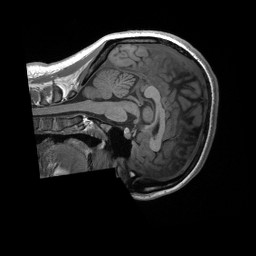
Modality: T1w
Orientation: sagittal
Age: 25
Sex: female
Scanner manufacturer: siemens
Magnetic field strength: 3 T
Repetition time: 2.4 s
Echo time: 0.00224 s